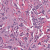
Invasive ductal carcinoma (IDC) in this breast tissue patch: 1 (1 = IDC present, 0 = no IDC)